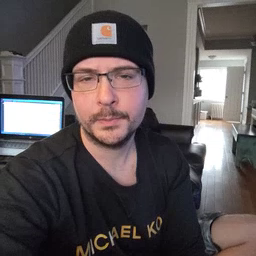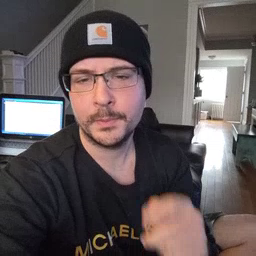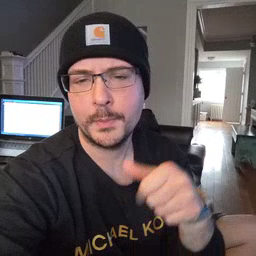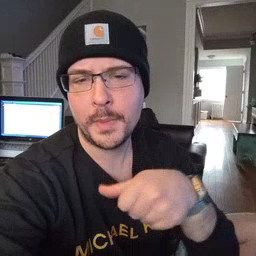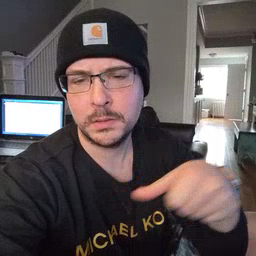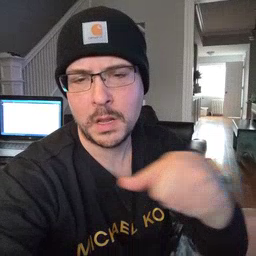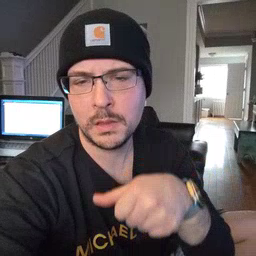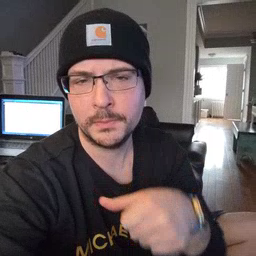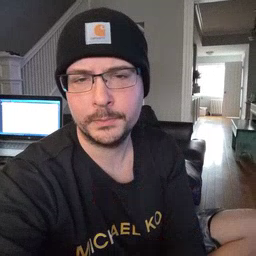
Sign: puzzle